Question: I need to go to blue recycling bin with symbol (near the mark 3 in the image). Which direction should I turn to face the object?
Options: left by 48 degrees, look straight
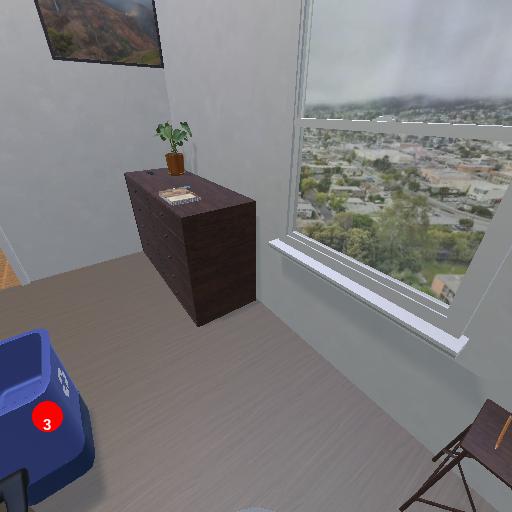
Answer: left by 48 degrees